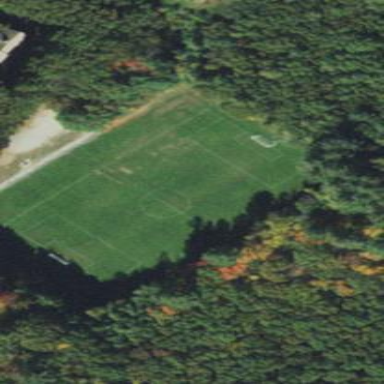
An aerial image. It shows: Soccer pitch for outdoor sports and leisure activities.